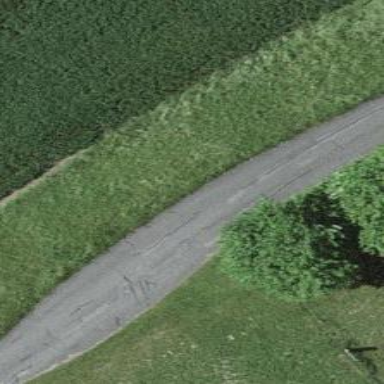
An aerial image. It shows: Passing place on the road.